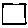
Label: square